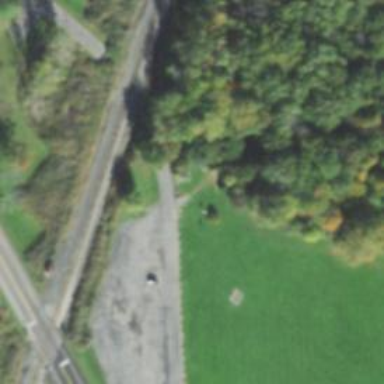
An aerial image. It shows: Disc golf basket.